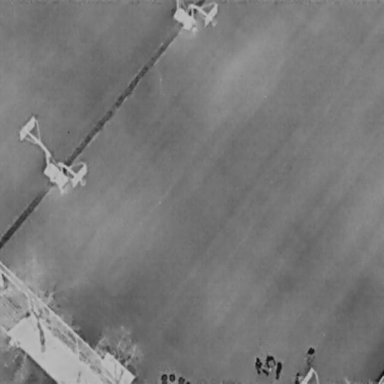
There are five People in the infrared image.